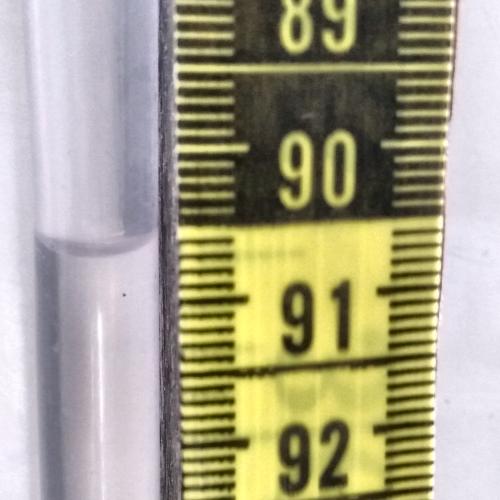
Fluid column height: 90.6 cm